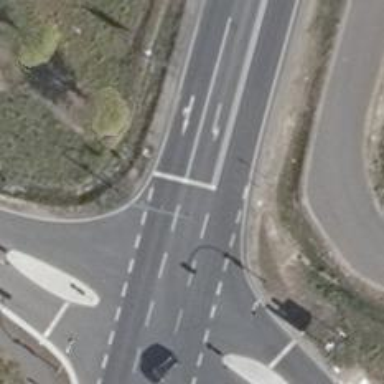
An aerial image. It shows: Road with traffic signals.